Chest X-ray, AP view. Patient: 63 years old, sex F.
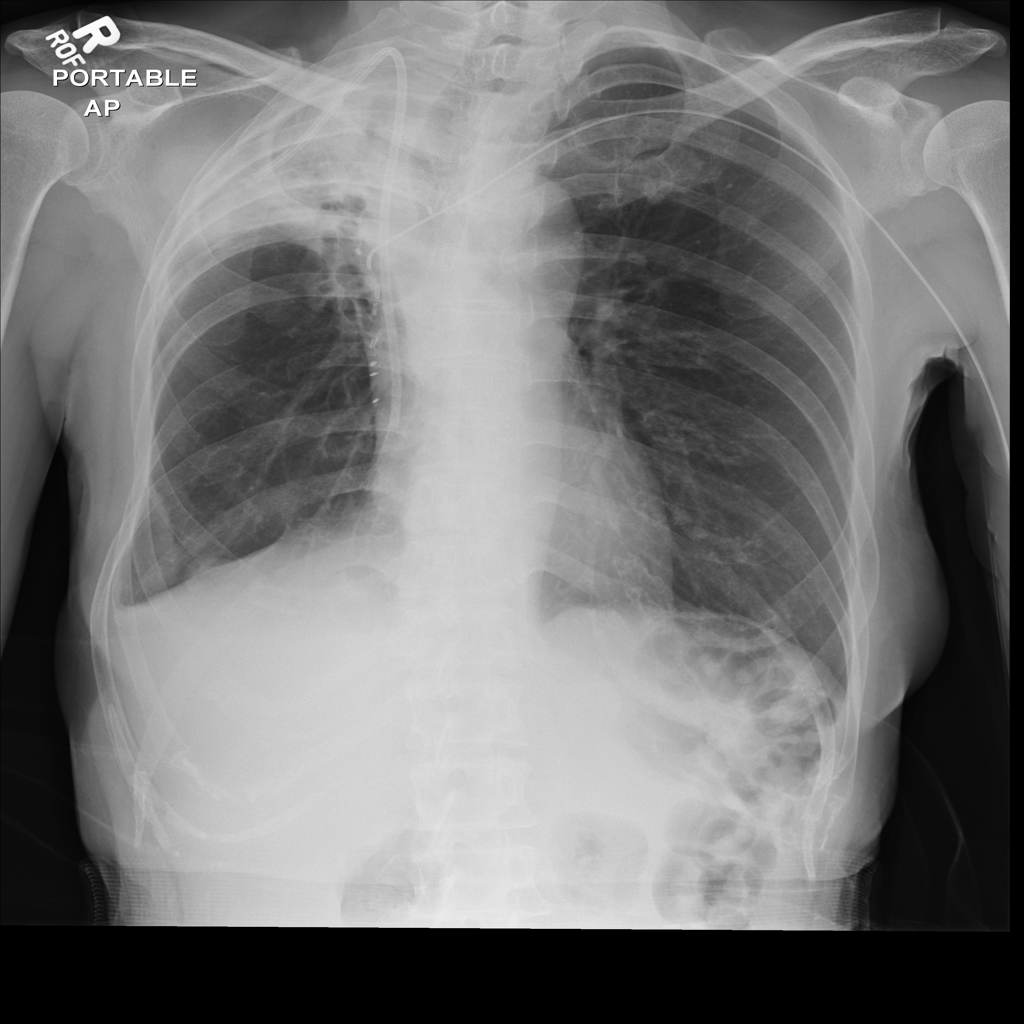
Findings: No Finding